Interaction volume radius: 5 \u00c5
Interaction volume height: 20 \u00c5
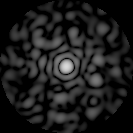
Disorder parameter: 0.7619